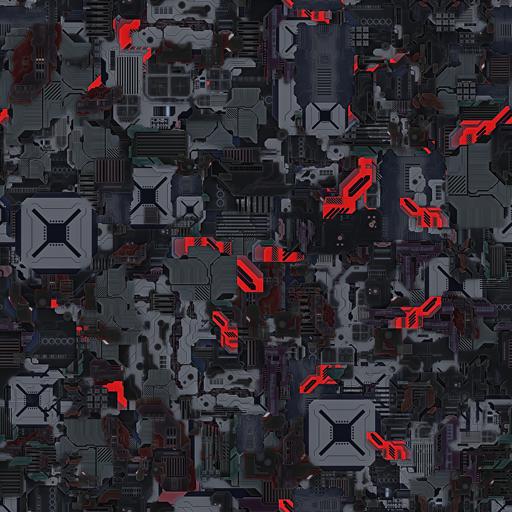
Tags: chip computer fi motherboard sci